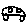
Label: car